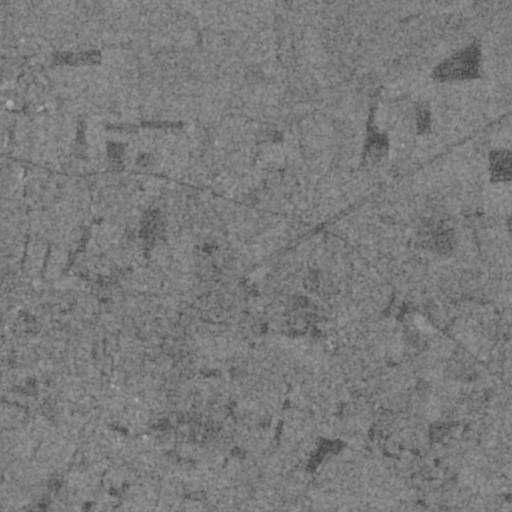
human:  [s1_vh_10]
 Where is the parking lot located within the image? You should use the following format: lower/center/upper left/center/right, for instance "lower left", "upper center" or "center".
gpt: The parking lot is located in the upper left of the image.
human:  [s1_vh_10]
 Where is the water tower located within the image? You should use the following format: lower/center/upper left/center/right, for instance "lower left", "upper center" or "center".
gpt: The water tower is located in the upper left of the image.
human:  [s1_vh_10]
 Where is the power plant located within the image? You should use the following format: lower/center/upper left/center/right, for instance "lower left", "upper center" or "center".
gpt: There is no power plant in the image.

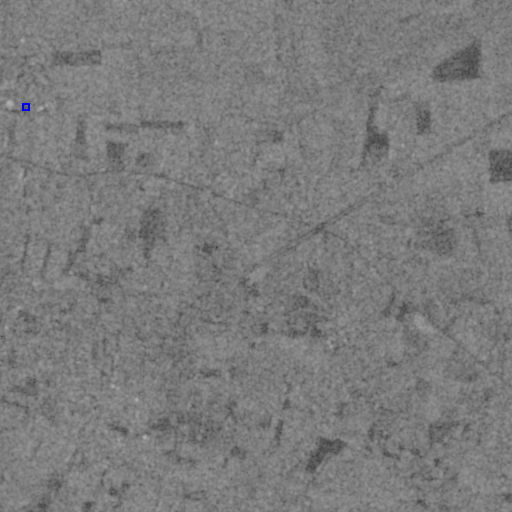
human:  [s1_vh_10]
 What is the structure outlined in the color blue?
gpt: The structure outlined in blue is a parking lot.
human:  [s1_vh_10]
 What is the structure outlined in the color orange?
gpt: There is no orange outline.